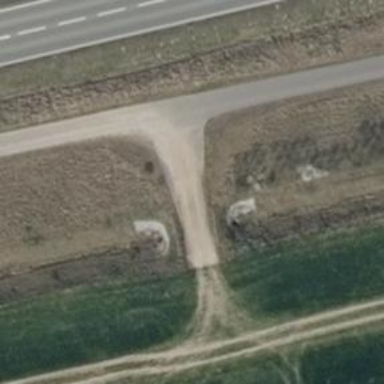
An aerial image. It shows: Culvert tunnel.